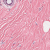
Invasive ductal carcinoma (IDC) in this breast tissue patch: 0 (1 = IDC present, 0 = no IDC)